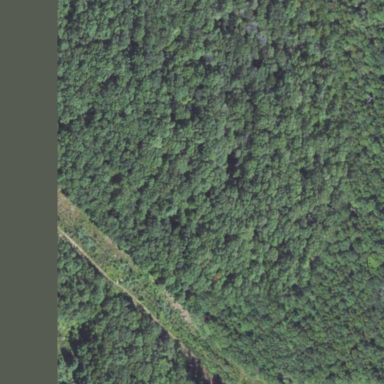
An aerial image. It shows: Mixed woodland with various types of leaves.